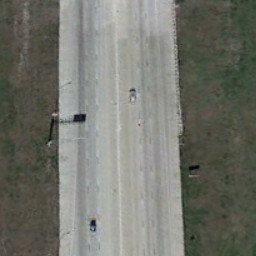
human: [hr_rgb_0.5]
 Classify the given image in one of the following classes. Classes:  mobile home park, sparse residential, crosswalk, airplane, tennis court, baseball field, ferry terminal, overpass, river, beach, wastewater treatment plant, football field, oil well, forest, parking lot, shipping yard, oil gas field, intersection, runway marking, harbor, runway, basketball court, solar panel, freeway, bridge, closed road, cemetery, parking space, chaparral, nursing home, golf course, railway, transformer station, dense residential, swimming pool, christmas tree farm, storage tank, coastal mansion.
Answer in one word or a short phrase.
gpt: freeway